Aerial crown-view tile of a tropical tree (Barro Colorado Island, Panama), acquired 20250317:
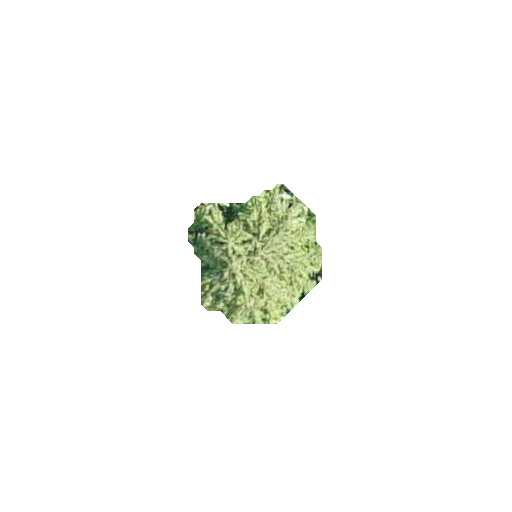
Species: Quararibea stenophylla
GBIF accepted scientific name: Quararibea stenophylla
Crown area: 20.393 m²